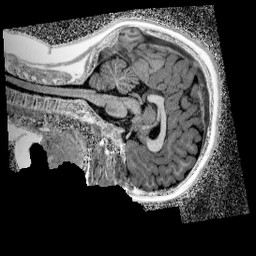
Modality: UNIT1_denoised
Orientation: sagittal
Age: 9
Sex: male
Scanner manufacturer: siemens
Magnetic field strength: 3 T
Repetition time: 4 s
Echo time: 0.00299 s